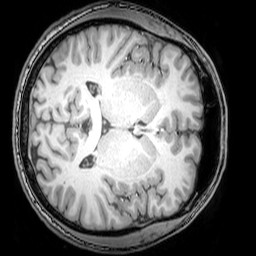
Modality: T1w
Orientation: axial
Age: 22
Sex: male
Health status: healthy
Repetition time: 0.081 s
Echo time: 0.037 s